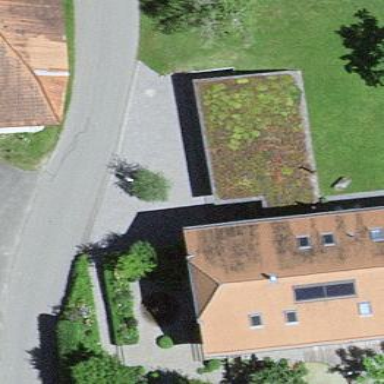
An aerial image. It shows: Residential building.